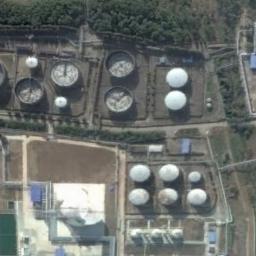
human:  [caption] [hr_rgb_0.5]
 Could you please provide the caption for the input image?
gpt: There are two identical storage tanks beside a white house .

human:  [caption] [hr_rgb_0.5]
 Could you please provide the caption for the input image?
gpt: There are some white storage tanks on the bare land next to some trees .

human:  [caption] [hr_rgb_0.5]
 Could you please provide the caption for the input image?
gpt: Many buildings are next to storage tanks .

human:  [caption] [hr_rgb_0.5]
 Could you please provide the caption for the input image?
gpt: There are many neatly arranged storage tanks and many buildings in the factory, And there is a lawn next to the factory .

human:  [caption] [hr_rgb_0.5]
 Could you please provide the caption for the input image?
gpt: There are some white storage tanks .